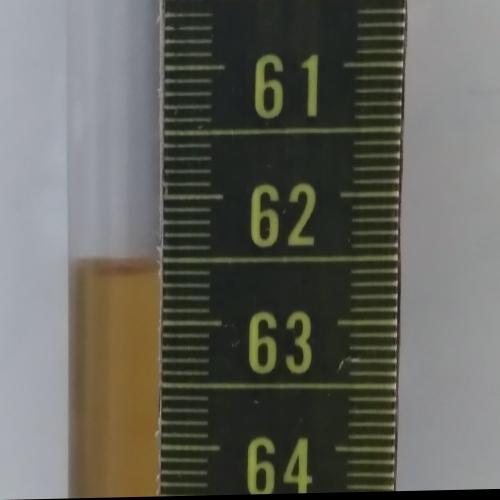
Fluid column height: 62.6 cm